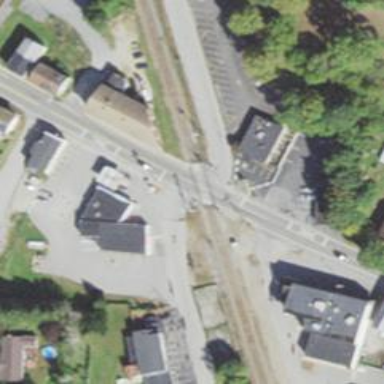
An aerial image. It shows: Stop road.